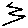
Label: zigzag